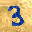
Label: 3